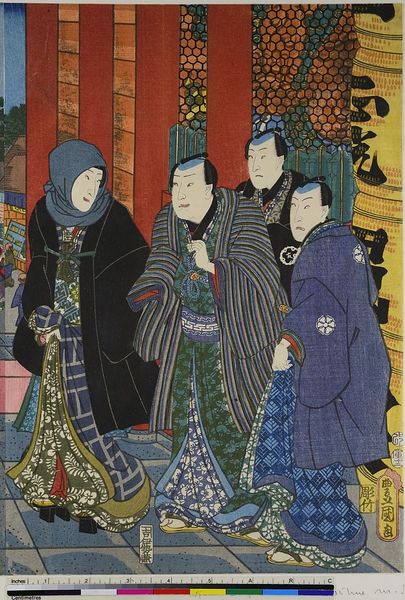
Titel: Berühmte Kabuki-Schauspieler auf einer Theaterbühne
Künstler: Utagawa Kunisada
Standort: Hamburg
Institution: Museum für Kunst und Gewerbe Hamburg
Schlagwörter: hals, theater, holzschnitt, druckgraphik, druckgrafik, zeit, schauspieler, farbholzschnitt, schauspielerin, kabuki, edo, reproduktionen, druckerzeugnisse, theateraufführung, ukiyo